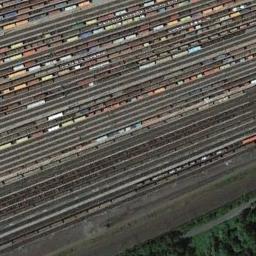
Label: railway